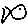
Label: fish